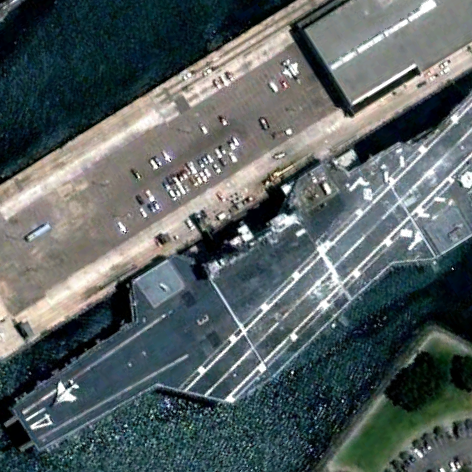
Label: aircraft_carrier